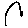
Label: cloud